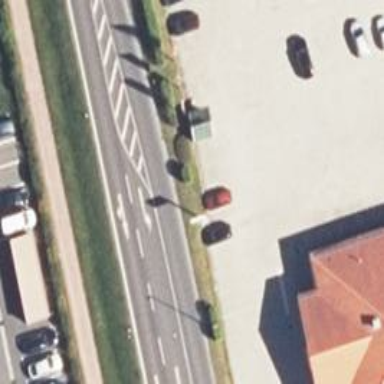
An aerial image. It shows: Primary road with asphalt surface.